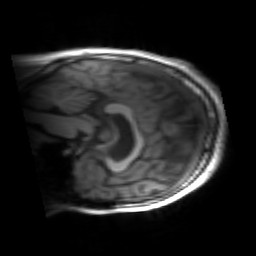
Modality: inplaneT1
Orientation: sagittal
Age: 21
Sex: male
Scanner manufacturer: siemens
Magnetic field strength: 3 T
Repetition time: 1.2 s
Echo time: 0.00251 s